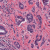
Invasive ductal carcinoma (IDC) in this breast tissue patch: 1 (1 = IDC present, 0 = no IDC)